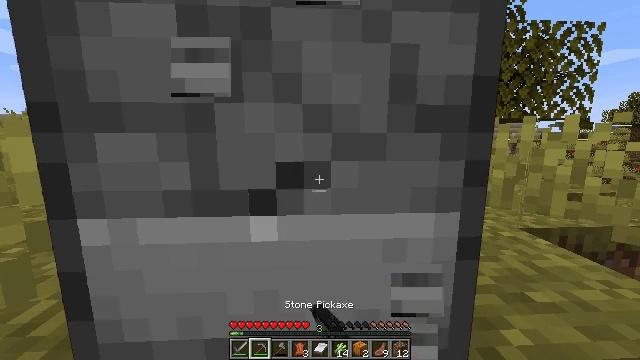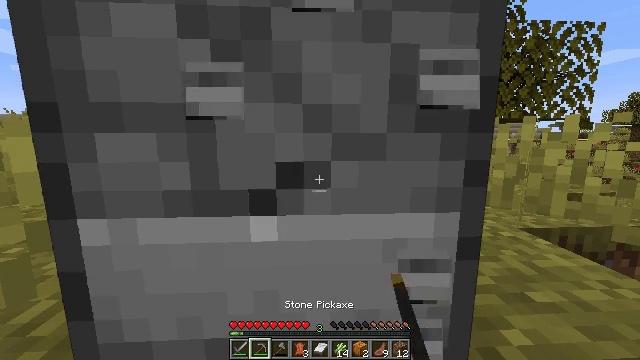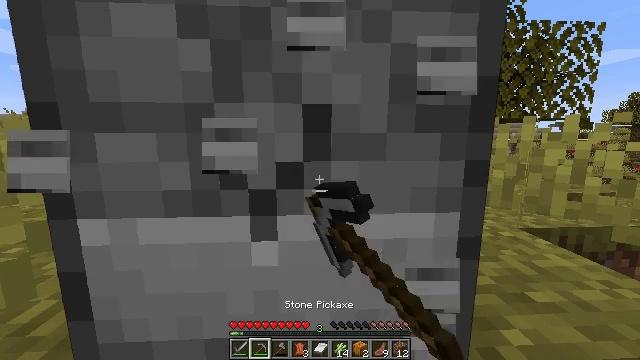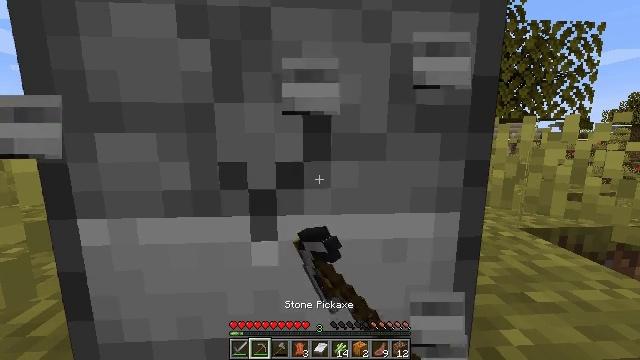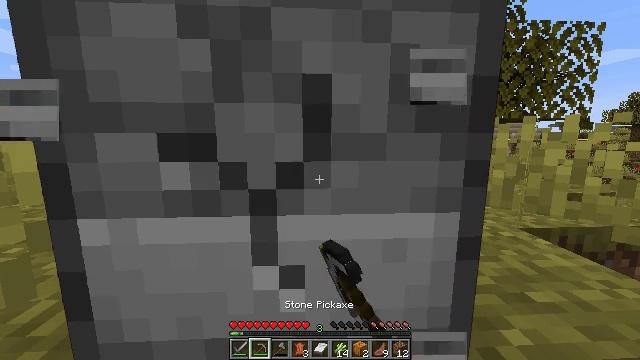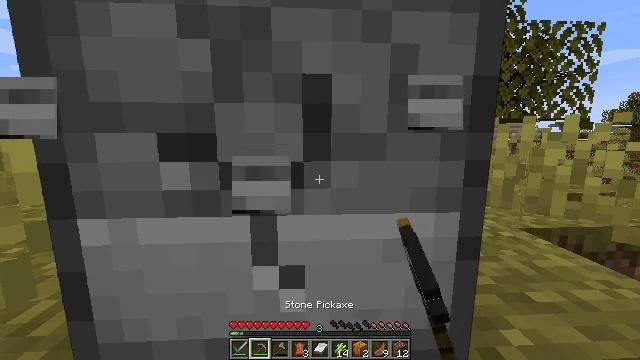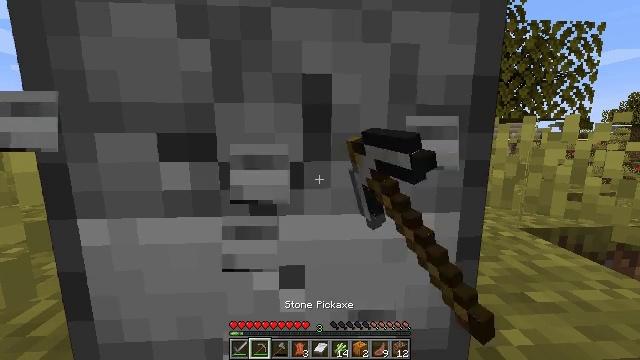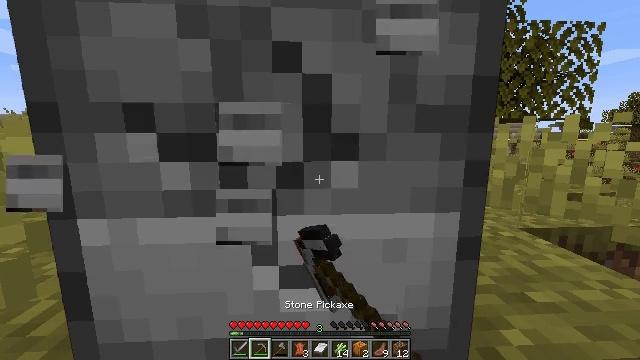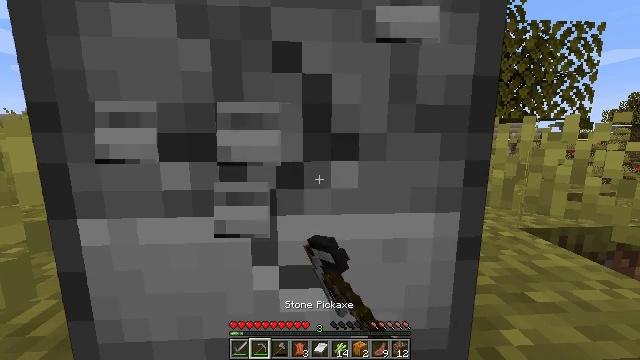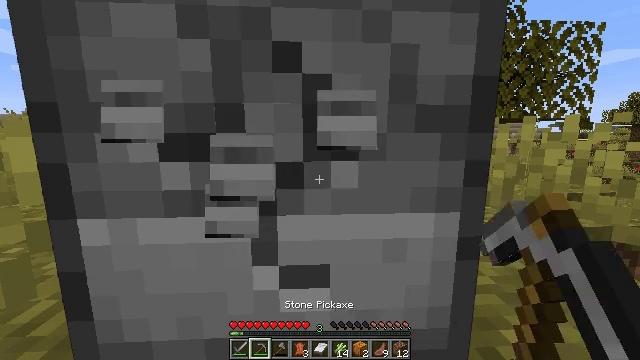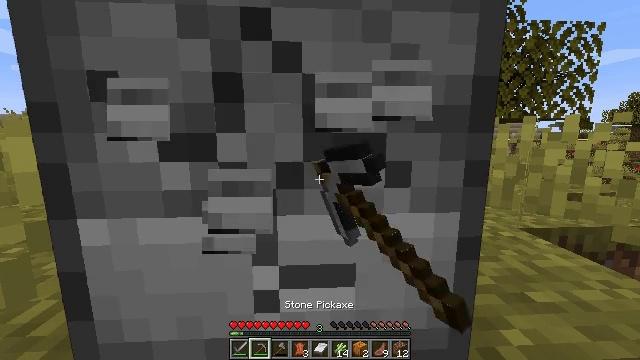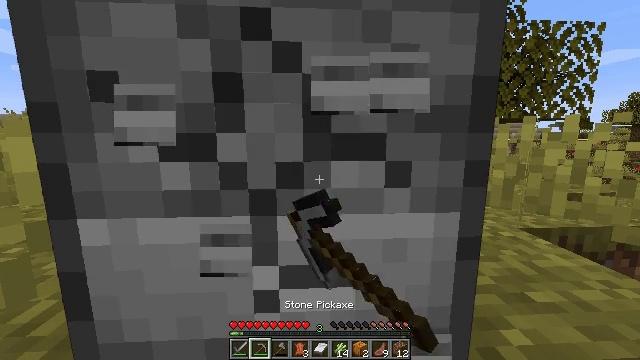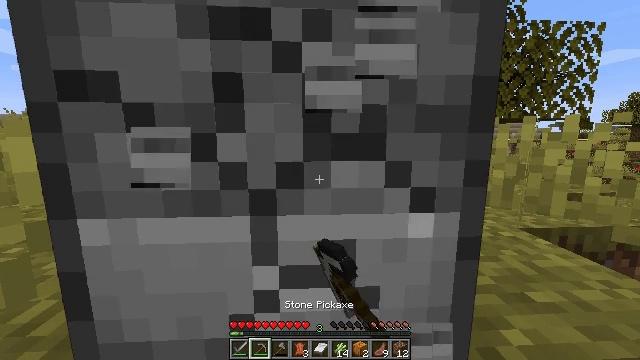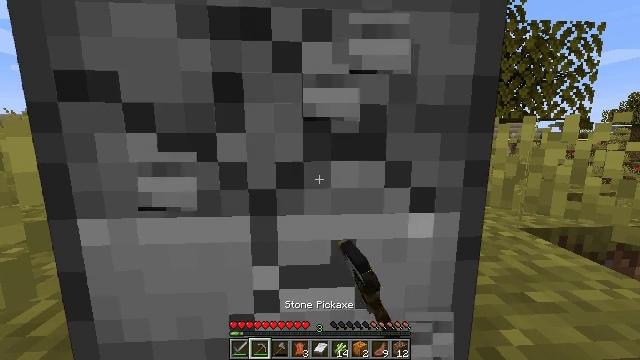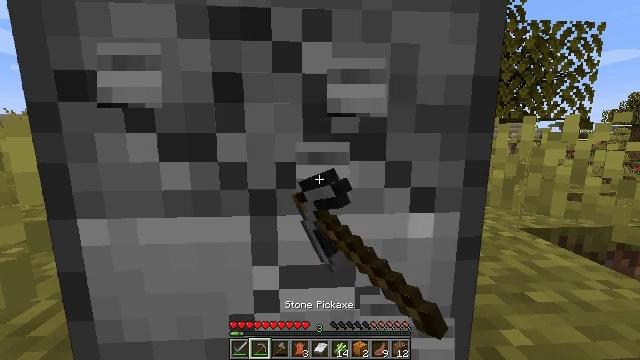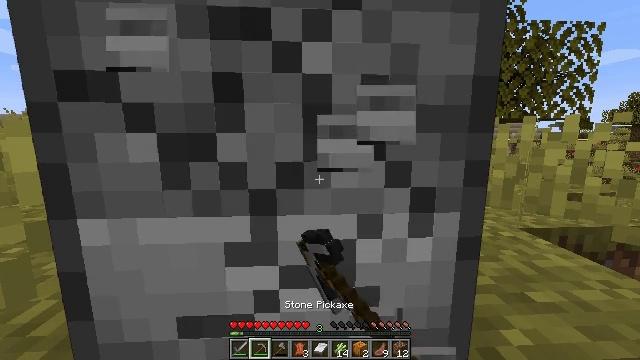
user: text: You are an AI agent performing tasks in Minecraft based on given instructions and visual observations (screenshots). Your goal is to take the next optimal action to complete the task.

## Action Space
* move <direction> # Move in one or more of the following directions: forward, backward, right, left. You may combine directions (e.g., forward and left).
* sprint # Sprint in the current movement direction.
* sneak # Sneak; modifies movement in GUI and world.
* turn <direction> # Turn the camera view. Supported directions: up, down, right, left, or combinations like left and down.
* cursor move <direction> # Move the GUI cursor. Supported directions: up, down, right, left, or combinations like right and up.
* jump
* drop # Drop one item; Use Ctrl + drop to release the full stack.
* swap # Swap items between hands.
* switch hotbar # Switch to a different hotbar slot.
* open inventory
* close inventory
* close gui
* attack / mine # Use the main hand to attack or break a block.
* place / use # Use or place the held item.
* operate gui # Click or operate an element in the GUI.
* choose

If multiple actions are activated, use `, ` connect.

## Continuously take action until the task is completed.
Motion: motion action
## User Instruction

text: Reclaim the furnace for later use.
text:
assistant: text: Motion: attack / mine
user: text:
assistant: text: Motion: attack / mine
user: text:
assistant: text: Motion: attack / mine
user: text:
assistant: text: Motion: attack / mine
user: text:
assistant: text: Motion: attack / mine
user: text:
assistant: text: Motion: attack / mine
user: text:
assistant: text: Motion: attack / mine
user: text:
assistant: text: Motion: attack / mine
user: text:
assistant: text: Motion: attack / mine
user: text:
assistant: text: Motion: attack / mine
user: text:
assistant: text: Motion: attack / mine
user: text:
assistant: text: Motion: attack / mine
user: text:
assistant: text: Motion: attack / mine
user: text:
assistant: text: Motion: attack / mine
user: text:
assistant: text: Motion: attack / mine
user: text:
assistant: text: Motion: attack / mine
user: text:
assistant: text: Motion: attack / mine
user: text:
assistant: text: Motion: attack / mine
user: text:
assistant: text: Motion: attack / mine
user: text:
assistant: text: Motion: attack / mine
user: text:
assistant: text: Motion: attack / mine
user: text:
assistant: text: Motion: attack / mine
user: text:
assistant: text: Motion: attack / mine
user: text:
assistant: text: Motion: attack / mine
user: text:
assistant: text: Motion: attack / mine
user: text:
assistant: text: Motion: attack / mine
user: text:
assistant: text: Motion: attack / mine
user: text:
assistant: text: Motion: attack / mine